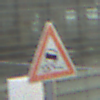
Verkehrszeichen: SchleuderOderRutschgefahr
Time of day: SunriseSunset
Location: Outdoor (Urban)
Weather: PartlyCloudy
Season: NotSpecified
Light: Natural